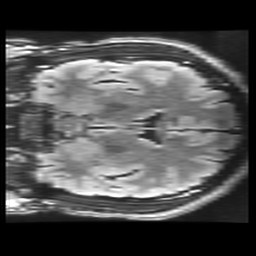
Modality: FLAIR
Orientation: coronal
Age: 21
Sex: male
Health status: healthy
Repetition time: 12 s
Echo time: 0.09782 s